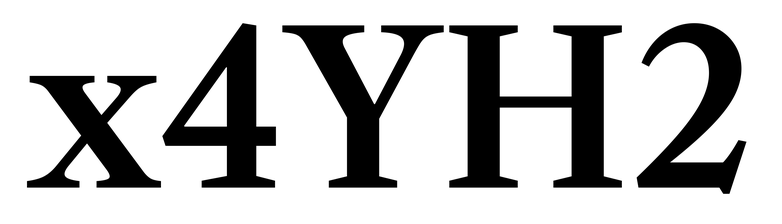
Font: LibreCaslonText_SemiBold